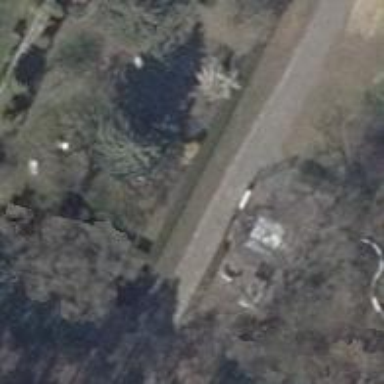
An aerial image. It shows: Service road.